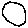
Label: circle